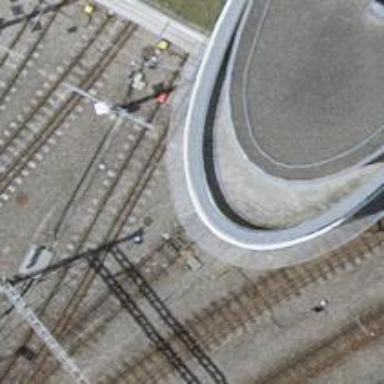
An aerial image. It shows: Narrow-gauge railway yard with electrified contact lines.